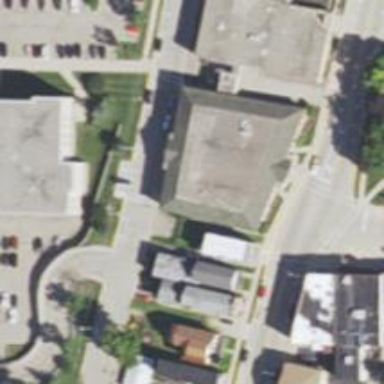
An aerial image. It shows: Police building.